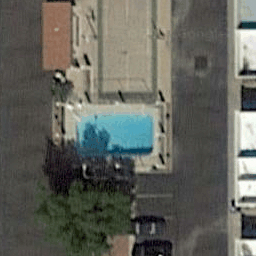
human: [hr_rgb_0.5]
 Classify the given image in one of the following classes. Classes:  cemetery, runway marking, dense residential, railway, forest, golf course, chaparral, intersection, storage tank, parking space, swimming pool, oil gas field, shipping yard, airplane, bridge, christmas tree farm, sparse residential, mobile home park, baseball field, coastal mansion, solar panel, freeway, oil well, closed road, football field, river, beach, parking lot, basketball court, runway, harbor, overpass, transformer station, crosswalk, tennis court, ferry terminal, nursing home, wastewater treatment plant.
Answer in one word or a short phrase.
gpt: swimming pool